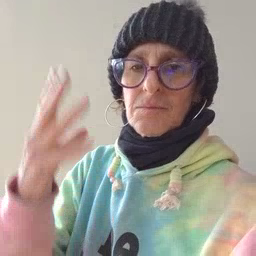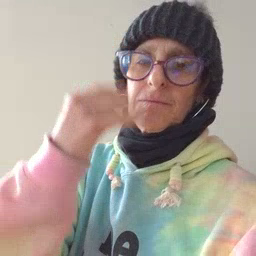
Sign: sleepy